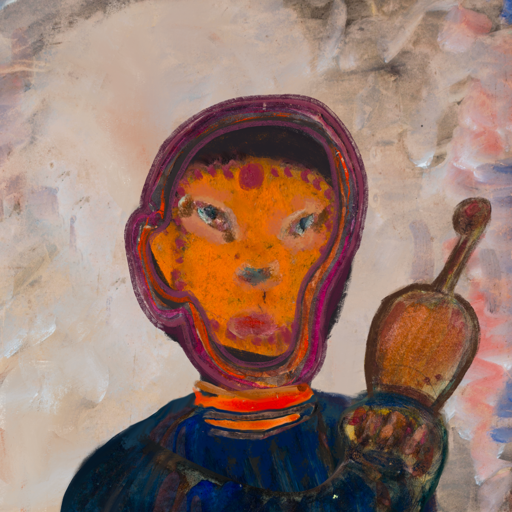
Background: Roy_Bahadur, Head And Neck Front: Doll, Face Front: Boggyland, Bust: Pipe, Hair Front: Hypocrite, Head Accessory: Blank, Second Necklace: Blank, Necklace: Experience, Baby: Blank